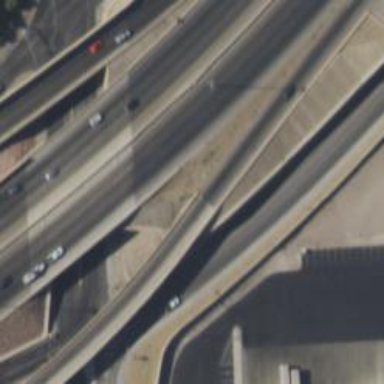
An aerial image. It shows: Bridge over motorway.